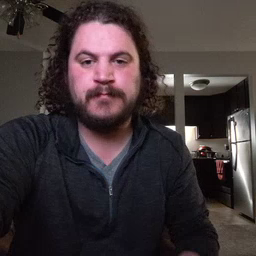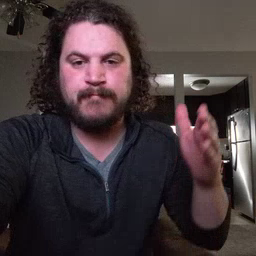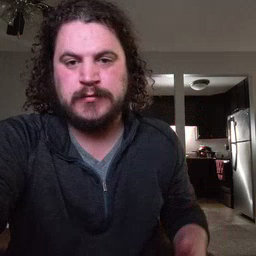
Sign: beside